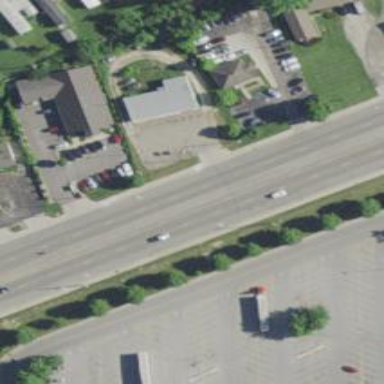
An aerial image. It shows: Primary highway.